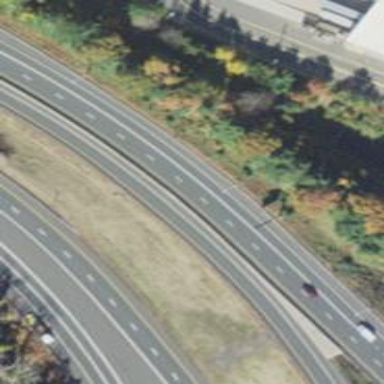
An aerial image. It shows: Motorway junction.